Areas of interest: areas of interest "Comprehensive Gymnasium"
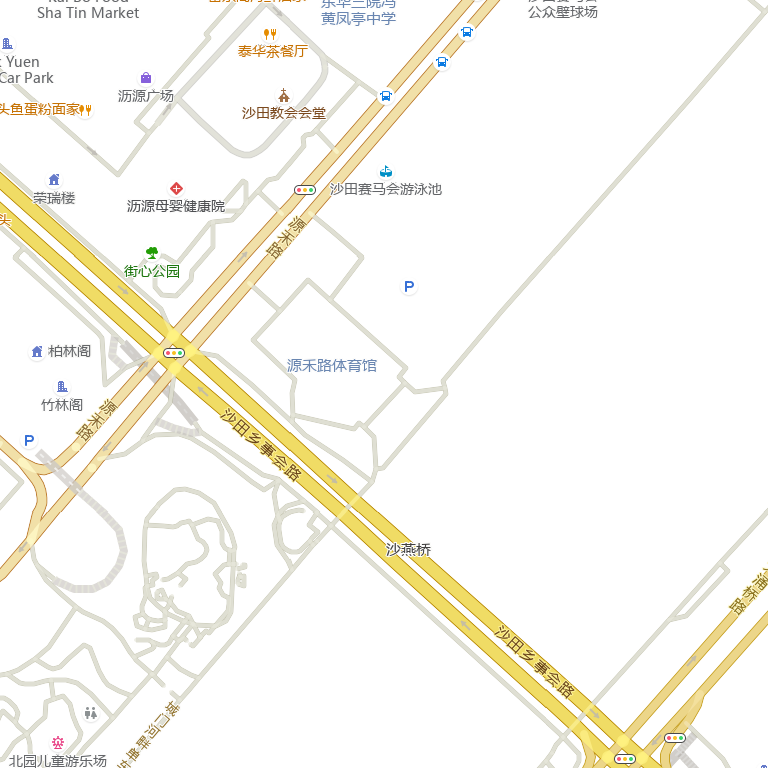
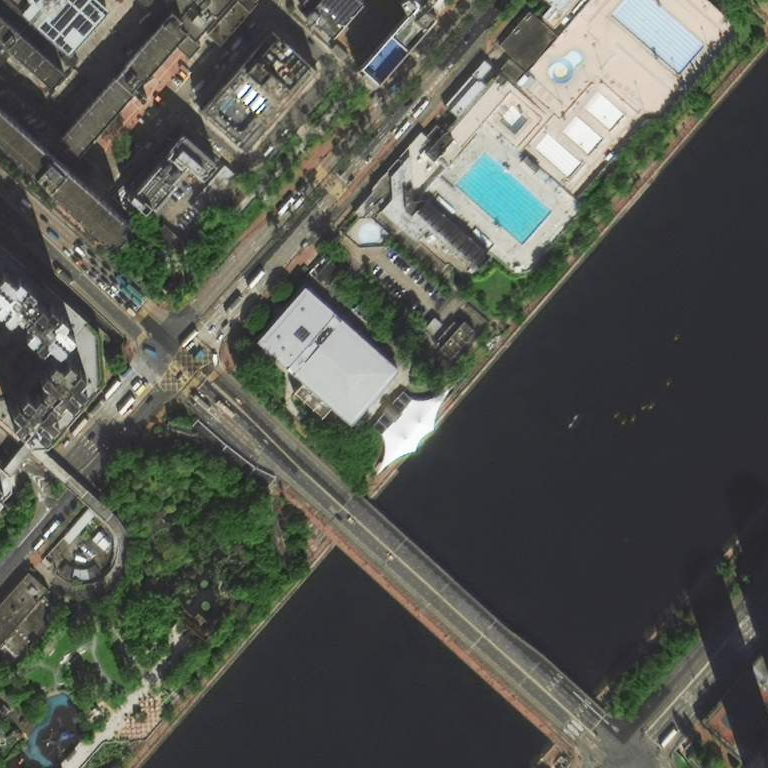